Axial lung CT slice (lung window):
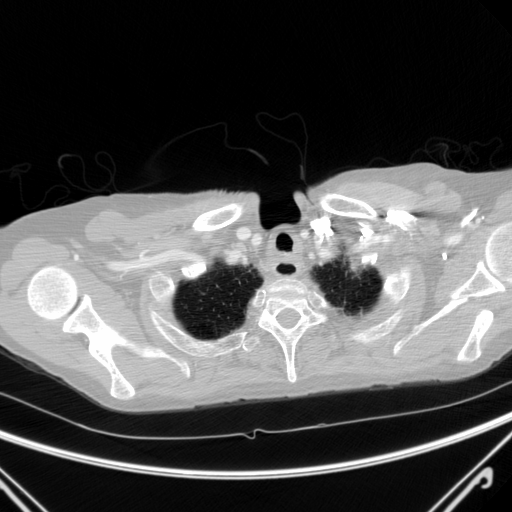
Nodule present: no